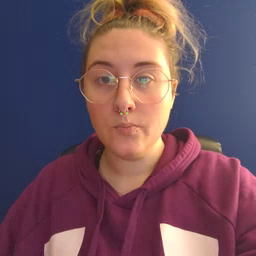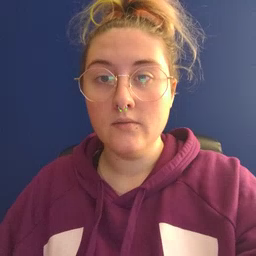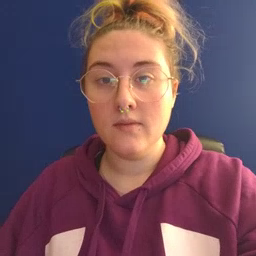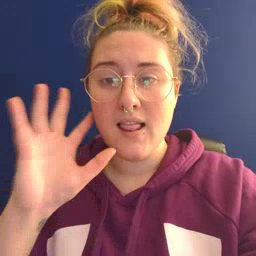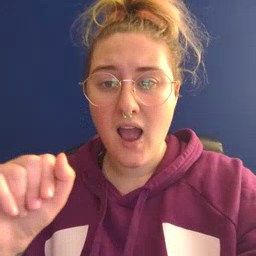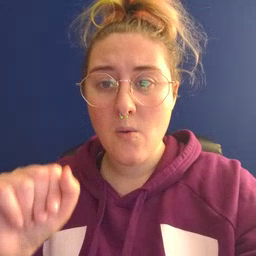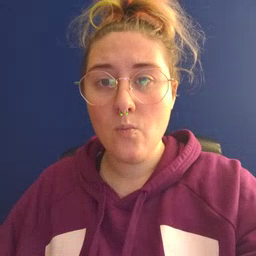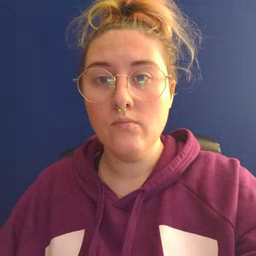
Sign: loud